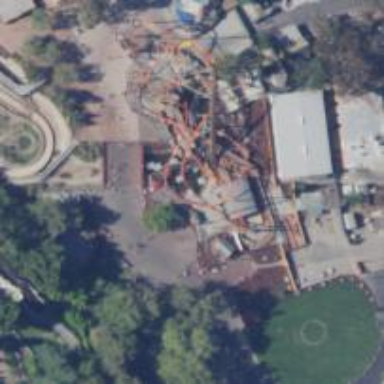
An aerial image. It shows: Thrilling roller coaster attraction.